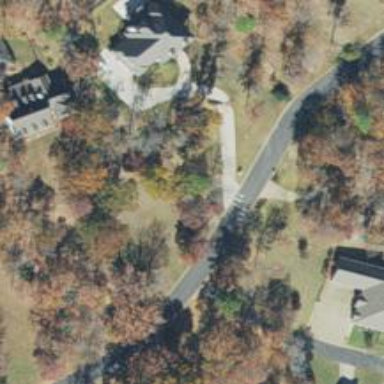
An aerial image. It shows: Driveway.